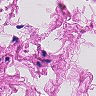
Metastatic tissue present: no